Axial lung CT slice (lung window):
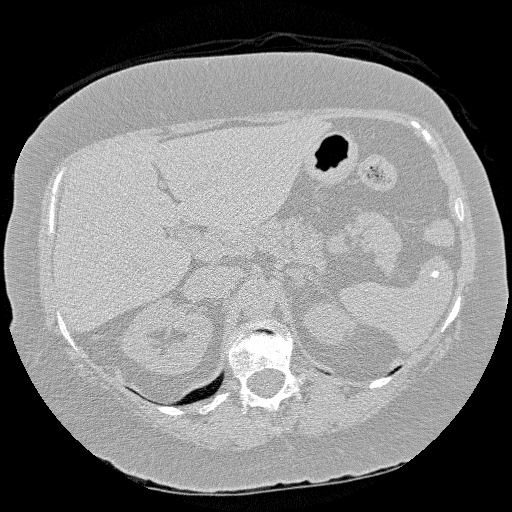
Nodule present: no